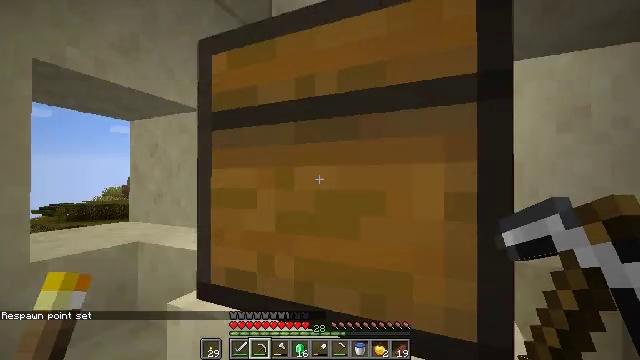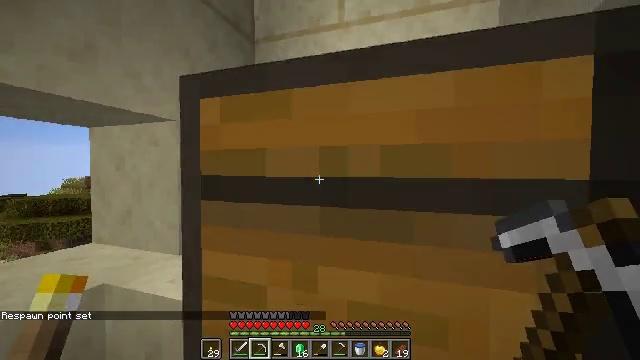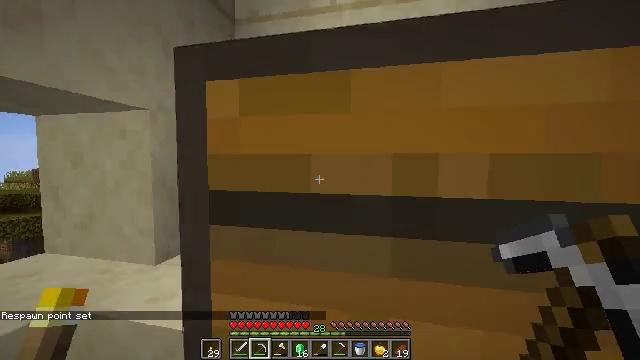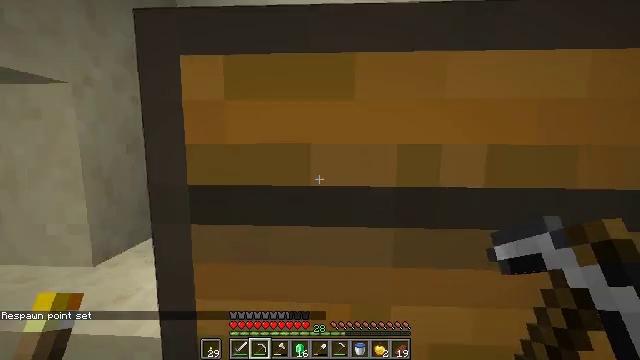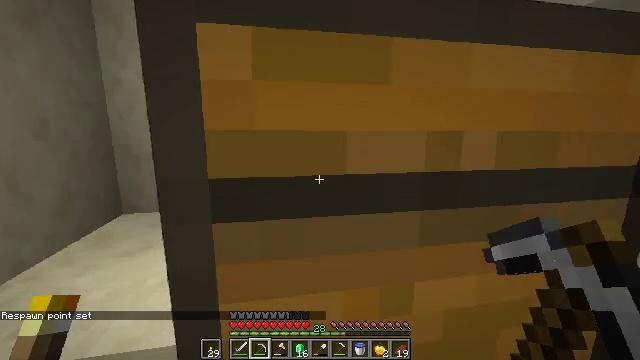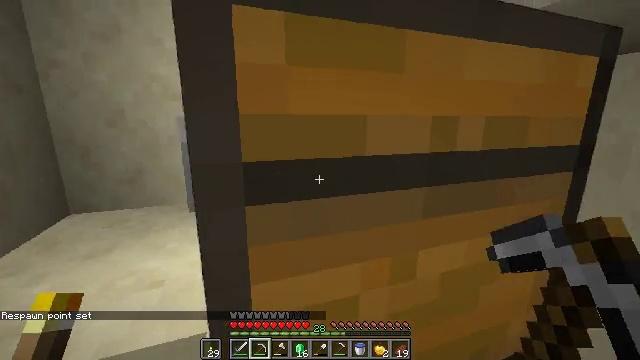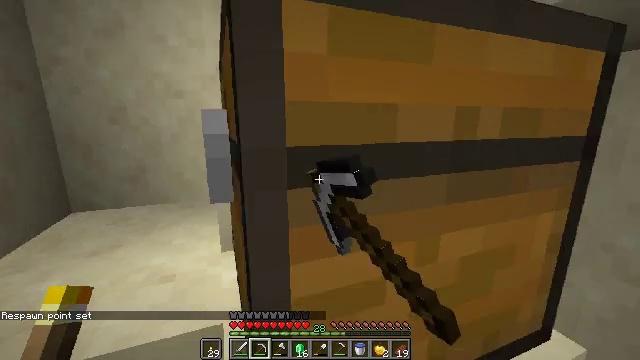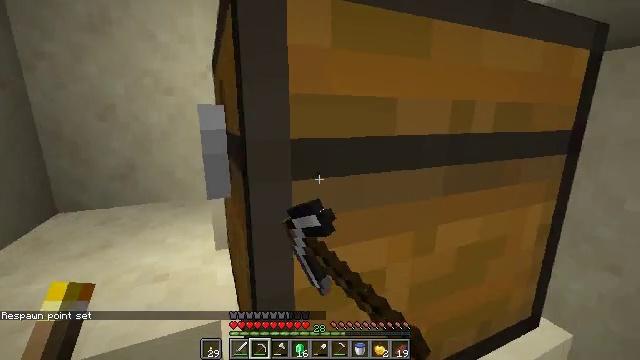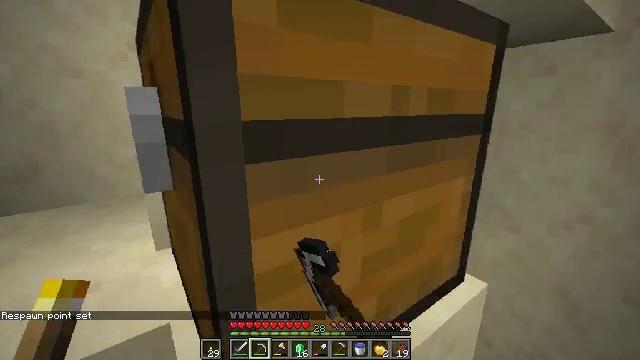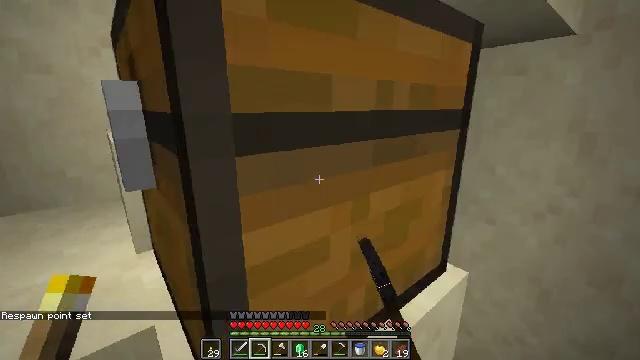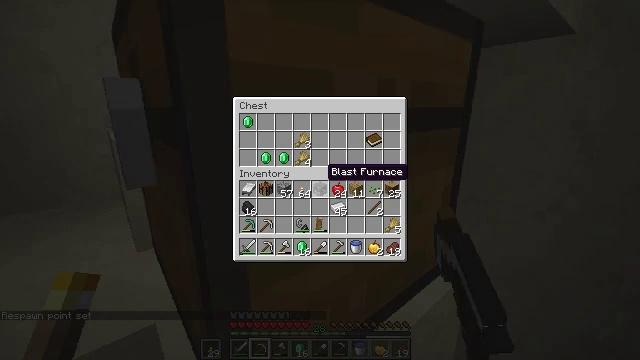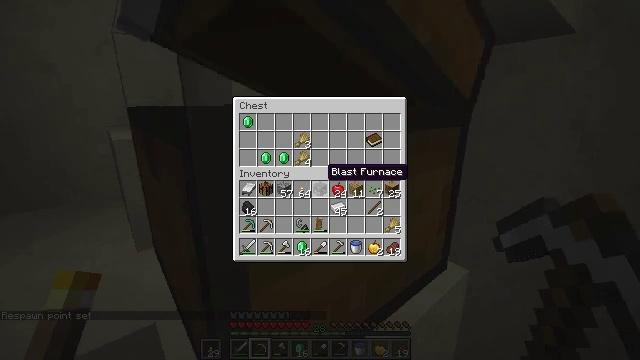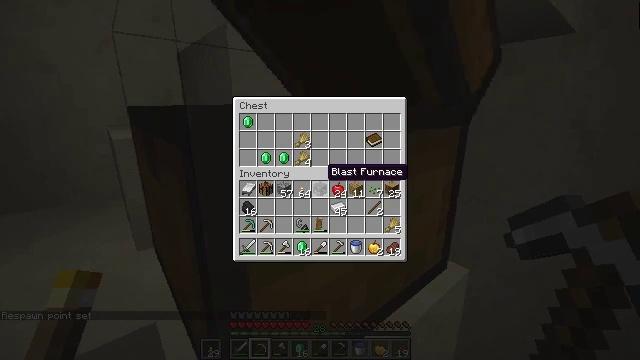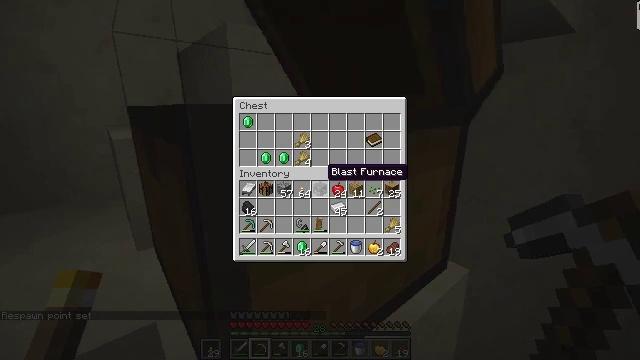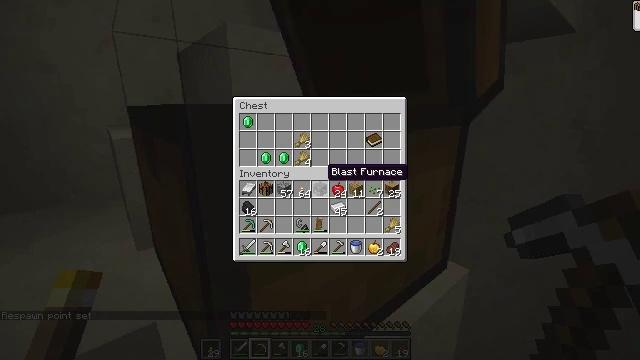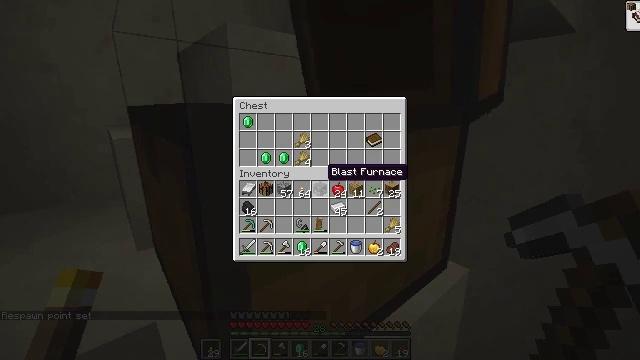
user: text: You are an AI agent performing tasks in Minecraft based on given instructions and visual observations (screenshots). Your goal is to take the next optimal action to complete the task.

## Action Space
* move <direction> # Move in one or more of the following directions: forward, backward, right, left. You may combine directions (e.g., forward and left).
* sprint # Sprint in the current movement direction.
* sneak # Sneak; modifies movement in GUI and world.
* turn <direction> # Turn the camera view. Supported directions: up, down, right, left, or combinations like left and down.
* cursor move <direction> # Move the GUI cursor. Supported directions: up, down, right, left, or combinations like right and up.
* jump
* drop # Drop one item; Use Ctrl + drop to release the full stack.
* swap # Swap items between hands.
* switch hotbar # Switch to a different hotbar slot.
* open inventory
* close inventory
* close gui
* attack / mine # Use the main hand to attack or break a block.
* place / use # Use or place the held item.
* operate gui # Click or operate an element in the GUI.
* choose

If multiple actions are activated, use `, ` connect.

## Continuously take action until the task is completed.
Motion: motion action
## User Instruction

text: Break the hay block to collect it.
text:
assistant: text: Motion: move forward and move left, turn right and down
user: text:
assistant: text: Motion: move forward and move left, turn right and down
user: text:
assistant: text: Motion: move left, turn right and down
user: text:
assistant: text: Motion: turn right and down
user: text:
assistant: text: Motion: turn right and down, use / place
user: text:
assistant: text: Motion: turn right, use / place
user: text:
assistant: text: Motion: turn right, use / place
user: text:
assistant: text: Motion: turn right and down, use / place
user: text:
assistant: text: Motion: turn right
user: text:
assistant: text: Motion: open gui
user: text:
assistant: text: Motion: no_op
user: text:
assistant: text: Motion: no_op
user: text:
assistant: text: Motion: no_op
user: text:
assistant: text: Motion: no_op
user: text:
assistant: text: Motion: no_op
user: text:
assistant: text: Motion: no_op
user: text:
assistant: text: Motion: no_op
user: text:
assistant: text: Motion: no_op
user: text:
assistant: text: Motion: cursor move right and up
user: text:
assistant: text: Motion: cursor move right and up
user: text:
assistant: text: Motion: cursor move right
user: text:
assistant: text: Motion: no_op
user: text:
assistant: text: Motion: no_op
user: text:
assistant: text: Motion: no_op
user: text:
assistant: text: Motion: cursor move left
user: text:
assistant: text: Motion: cursor move left and down
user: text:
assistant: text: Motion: cursor move left
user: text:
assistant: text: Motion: no_op
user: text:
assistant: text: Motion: no_op
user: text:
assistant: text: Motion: sneak